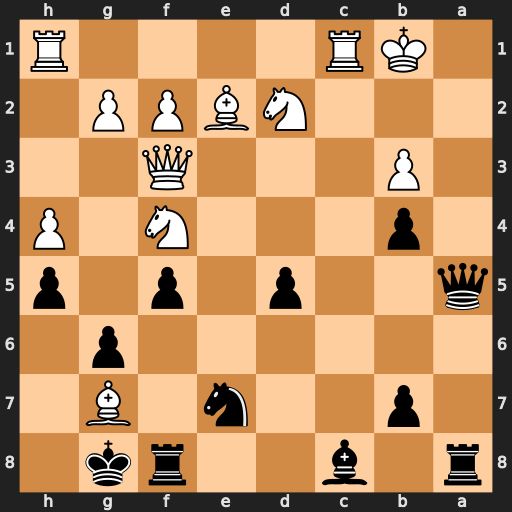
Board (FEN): r1b2rk1/1p2n1B1/6p1/q2p1p1p/1p3N1P/1P3Q2/3NBPP1/1KR4R
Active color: b
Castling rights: -
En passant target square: -
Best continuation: Qa2#